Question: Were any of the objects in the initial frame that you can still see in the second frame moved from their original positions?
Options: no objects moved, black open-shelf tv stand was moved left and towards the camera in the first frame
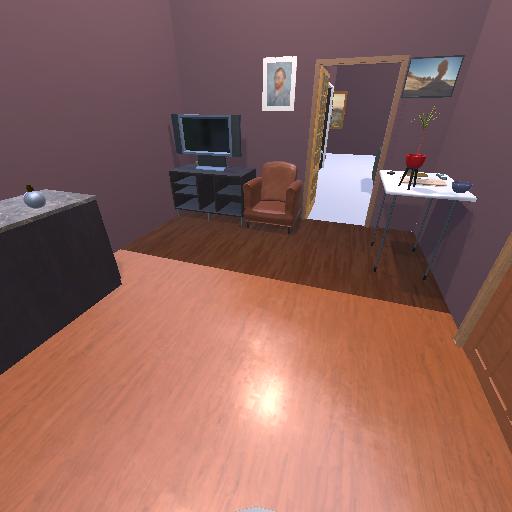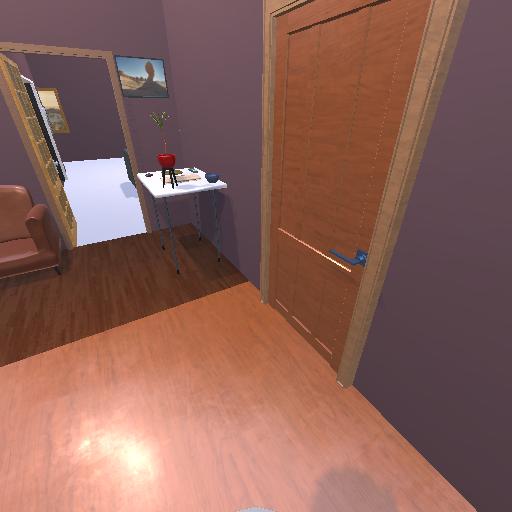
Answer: no objects moved